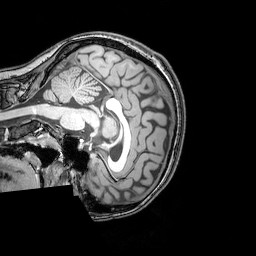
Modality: T1w
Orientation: sagittal
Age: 20
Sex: female
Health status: healthy
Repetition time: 0.081 s
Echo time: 0.037 s